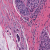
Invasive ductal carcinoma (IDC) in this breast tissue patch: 0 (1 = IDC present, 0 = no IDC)